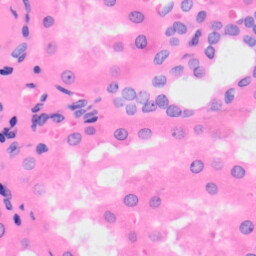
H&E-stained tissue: Kidney